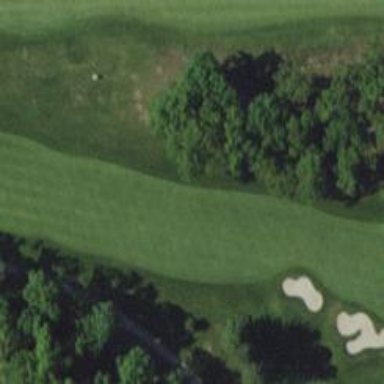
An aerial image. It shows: View of golf hole.